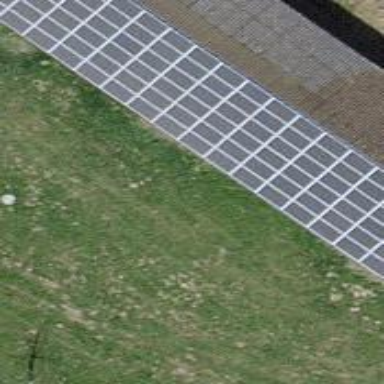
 consisting of solar photovoltaic panels."